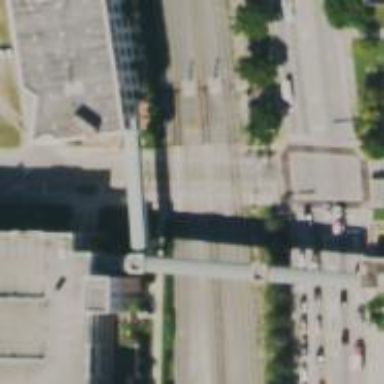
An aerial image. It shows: Crossing for the railway.